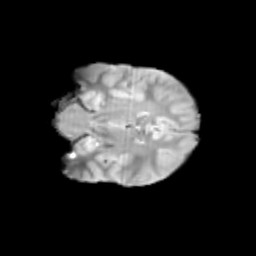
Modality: T2w
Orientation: coronal
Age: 9
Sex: male
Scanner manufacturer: siemens
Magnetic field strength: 3 T
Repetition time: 3.8 s
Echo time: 0.07 s